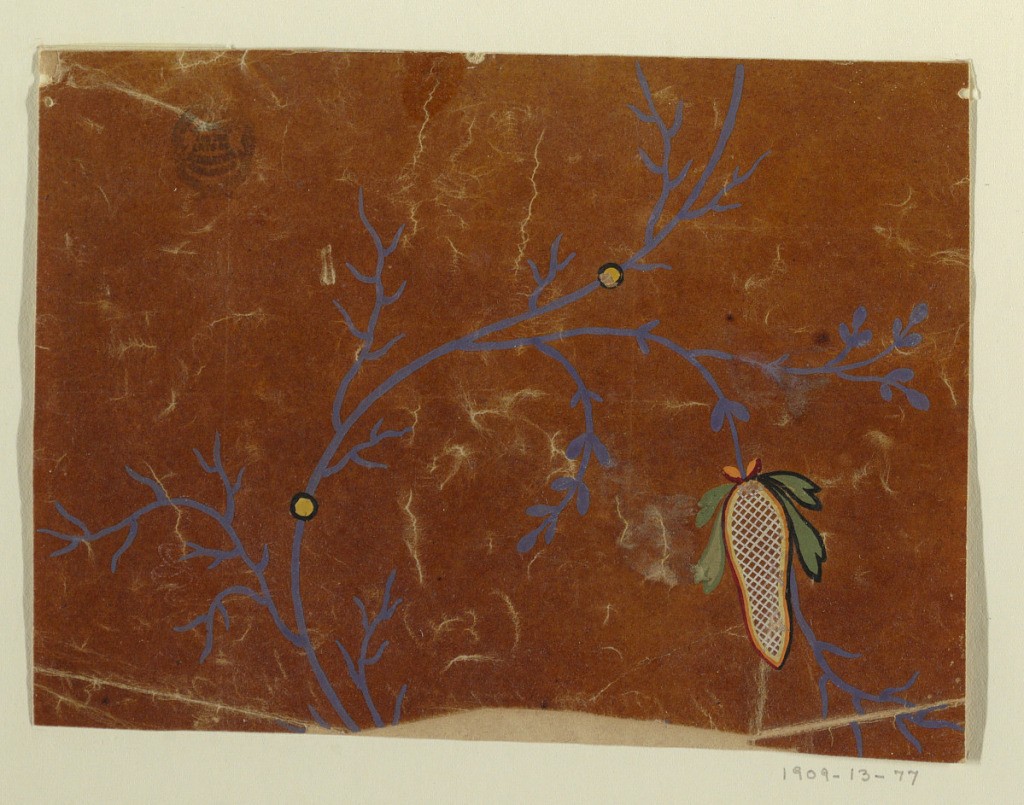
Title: Design for a Woven Fabric, Fragment
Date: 1815-1840
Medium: Gouache on oily tracing paper, mounted
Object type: Drawing
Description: Scroll of a bough with leaves and a lace bud. Two yellow, black bordered discs are applied.